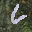
Label: 6